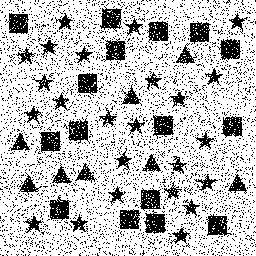
Squares: 16
Triangles: 8
Stars: 24
Total shapes: 48